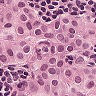
Metastatic tissue present: yes